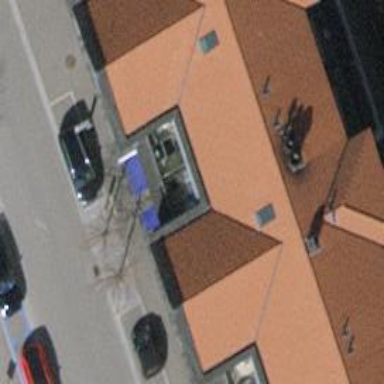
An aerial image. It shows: Beauty shop.